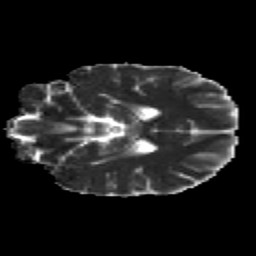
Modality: MD
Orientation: coronal
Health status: healthy
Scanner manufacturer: siemens
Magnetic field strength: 3 T
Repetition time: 12 s
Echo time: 0.092 s